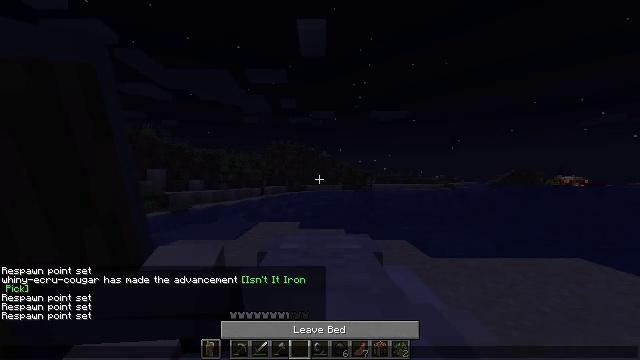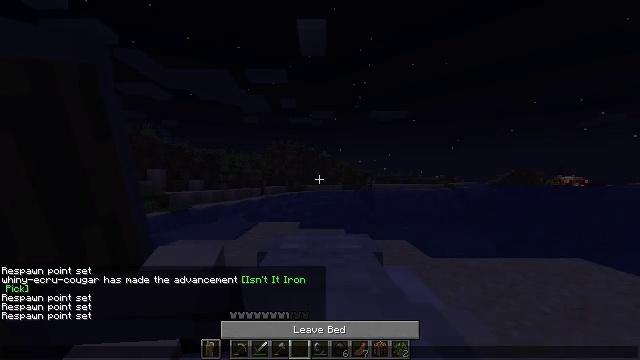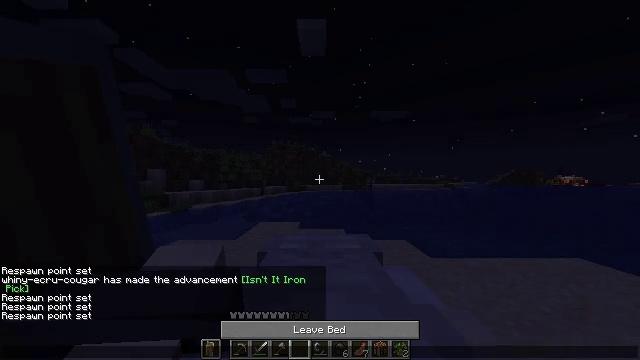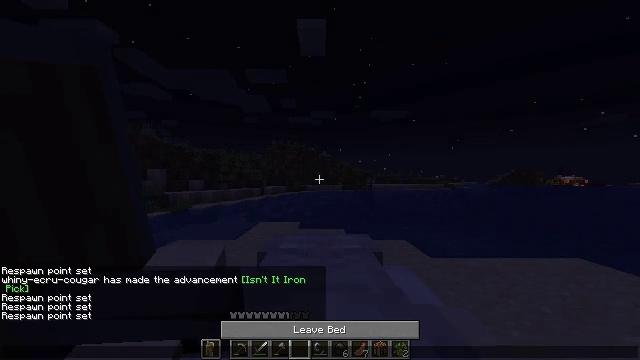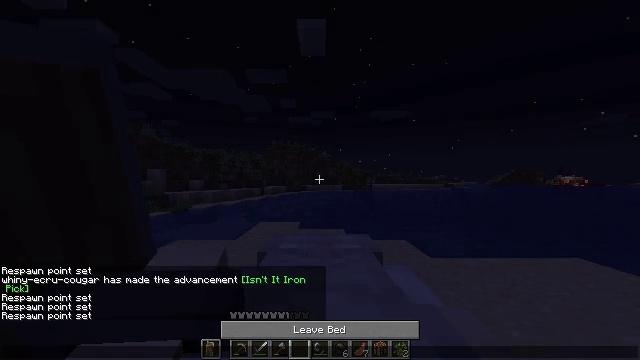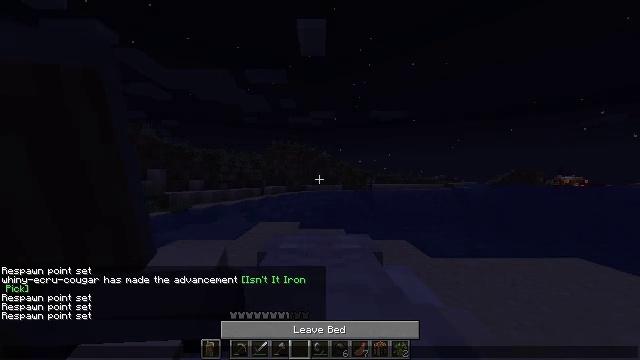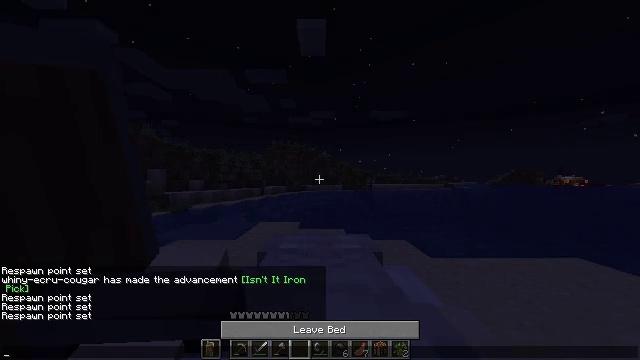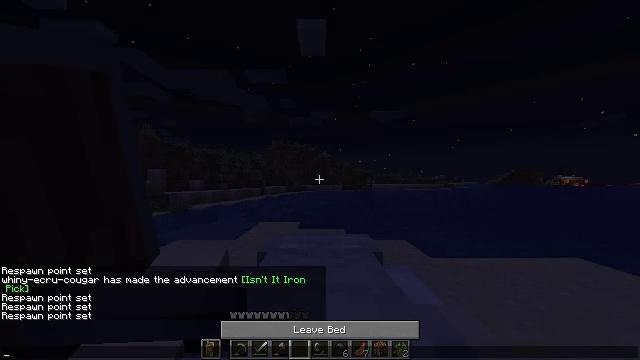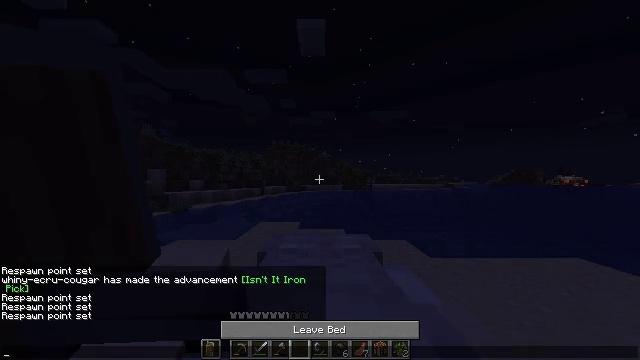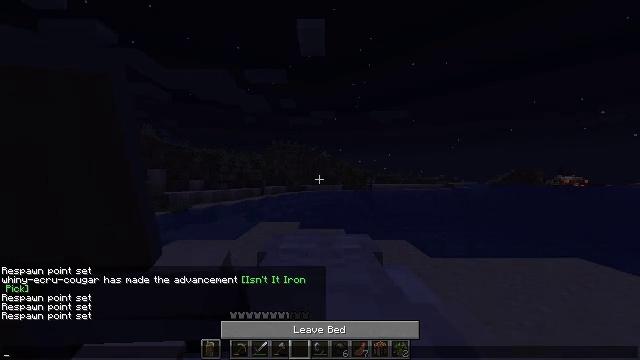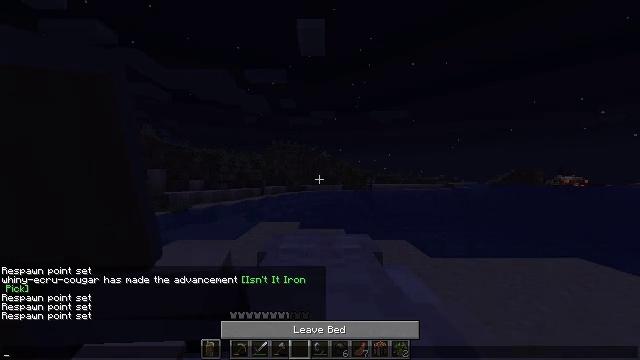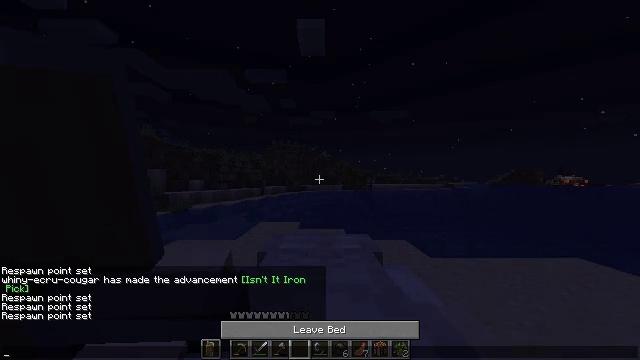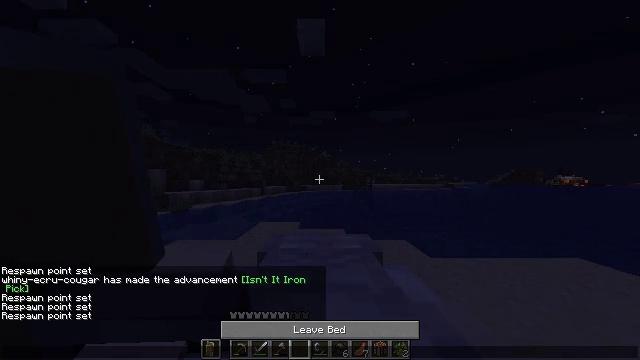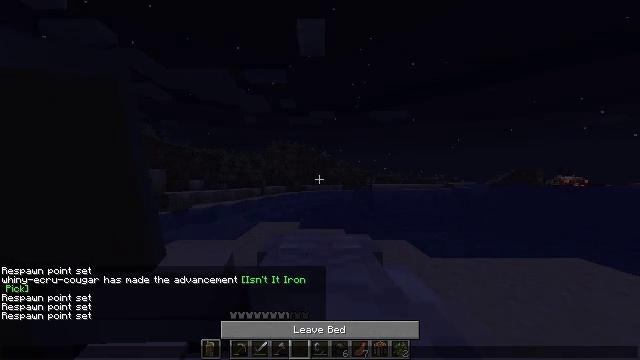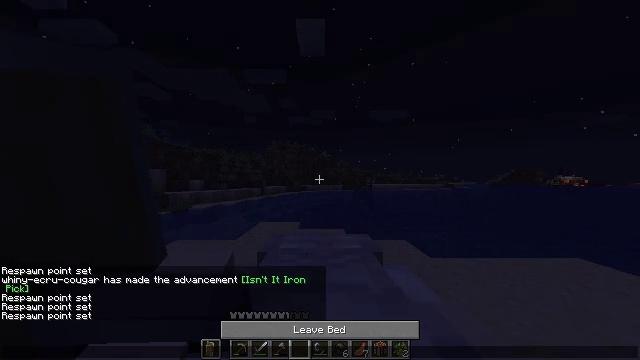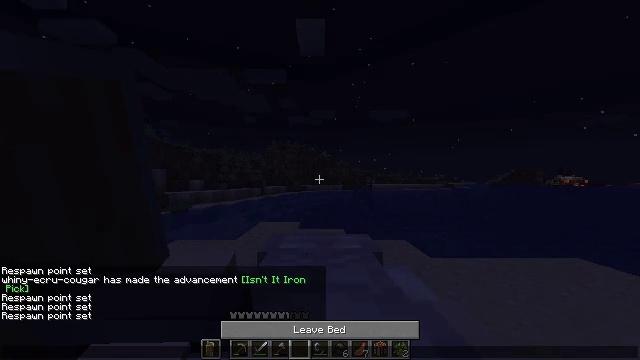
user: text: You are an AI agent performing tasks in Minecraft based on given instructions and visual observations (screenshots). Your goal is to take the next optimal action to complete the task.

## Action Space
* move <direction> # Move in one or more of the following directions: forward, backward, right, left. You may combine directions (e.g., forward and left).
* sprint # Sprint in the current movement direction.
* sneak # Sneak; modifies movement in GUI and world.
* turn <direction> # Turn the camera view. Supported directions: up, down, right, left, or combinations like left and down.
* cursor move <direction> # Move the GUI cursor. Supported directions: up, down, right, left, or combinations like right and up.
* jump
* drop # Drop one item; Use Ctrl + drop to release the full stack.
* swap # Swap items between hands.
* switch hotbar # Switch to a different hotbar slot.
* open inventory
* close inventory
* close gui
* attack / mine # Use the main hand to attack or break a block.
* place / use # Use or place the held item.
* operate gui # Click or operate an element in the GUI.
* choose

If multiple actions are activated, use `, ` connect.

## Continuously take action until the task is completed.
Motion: motion action
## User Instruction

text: Dig up some sand.
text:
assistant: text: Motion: no_op
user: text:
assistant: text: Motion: no_op
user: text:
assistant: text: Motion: no_op
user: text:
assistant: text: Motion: no_op
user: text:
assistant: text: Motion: cursor move left and up
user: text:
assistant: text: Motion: cursor move left and up
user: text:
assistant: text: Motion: cursor move left and up
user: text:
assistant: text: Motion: cursor move left
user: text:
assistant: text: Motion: no_op
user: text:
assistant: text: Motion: no_op
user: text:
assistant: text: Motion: no_op
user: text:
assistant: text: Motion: no_op
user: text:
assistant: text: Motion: no_op
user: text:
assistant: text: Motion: no_op
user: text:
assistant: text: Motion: no_op
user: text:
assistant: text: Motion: no_op
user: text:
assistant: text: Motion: no_op
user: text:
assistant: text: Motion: no_op
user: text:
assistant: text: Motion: no_op
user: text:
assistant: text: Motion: no_op
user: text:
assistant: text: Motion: no_op
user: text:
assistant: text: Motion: no_op
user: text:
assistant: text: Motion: no_op
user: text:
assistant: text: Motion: no_op
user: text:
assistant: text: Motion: no_op
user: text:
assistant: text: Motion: no_op
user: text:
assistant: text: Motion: no_op
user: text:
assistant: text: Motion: no_op
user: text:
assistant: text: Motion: no_op
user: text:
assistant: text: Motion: no_op